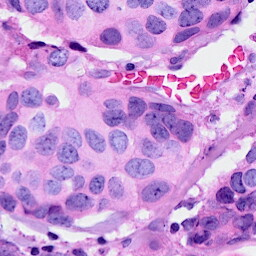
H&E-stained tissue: Breast